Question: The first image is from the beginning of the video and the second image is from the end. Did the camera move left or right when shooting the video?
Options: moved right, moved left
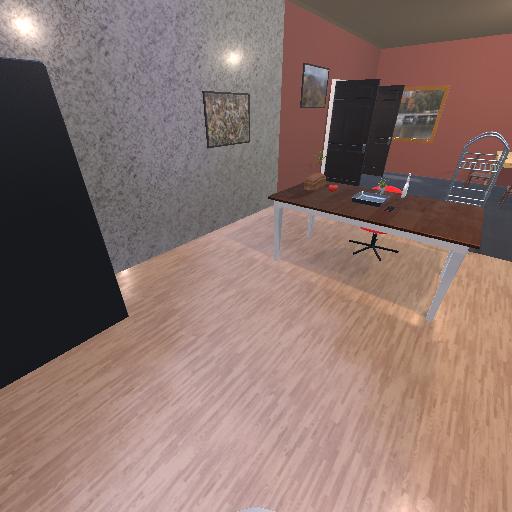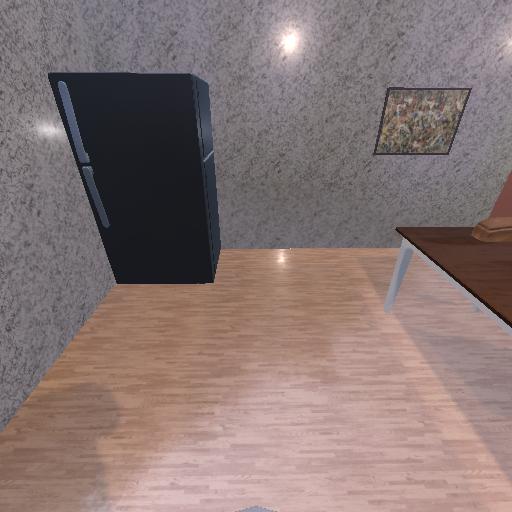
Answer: moved right